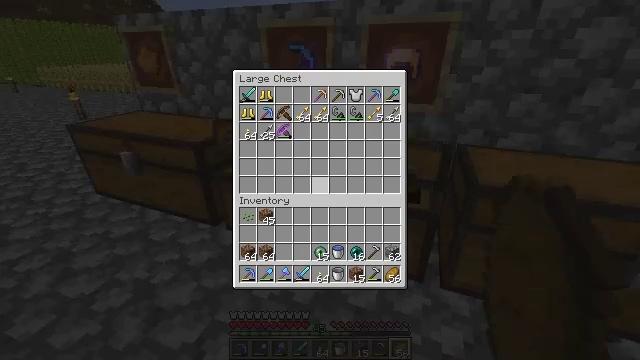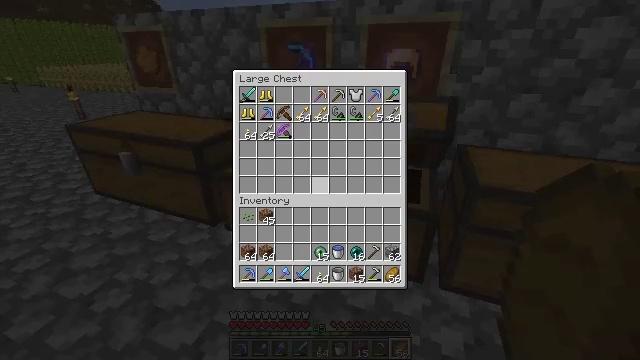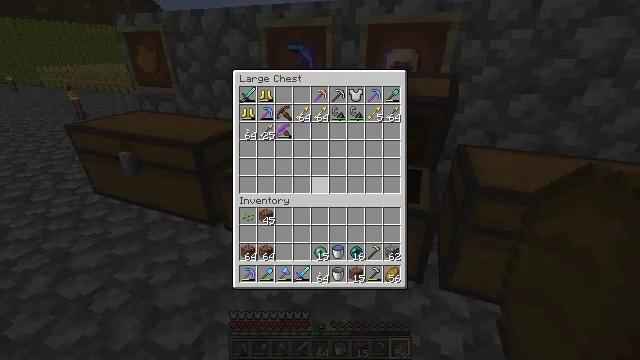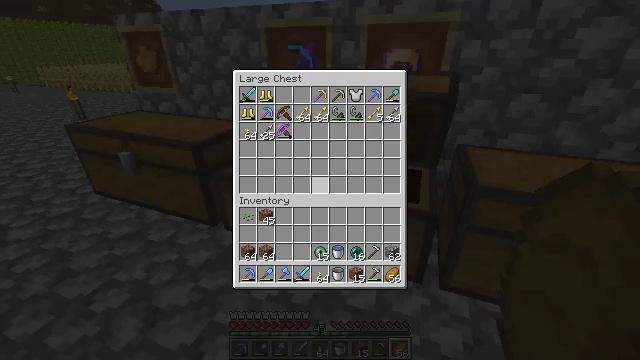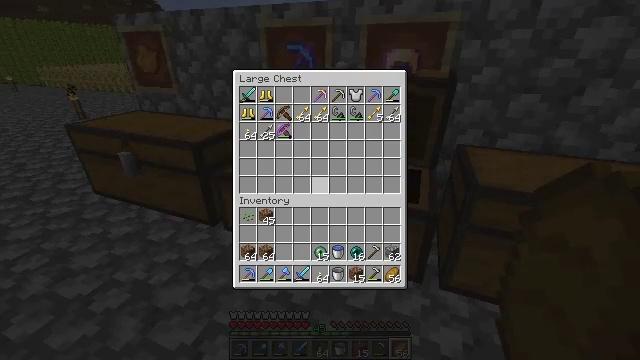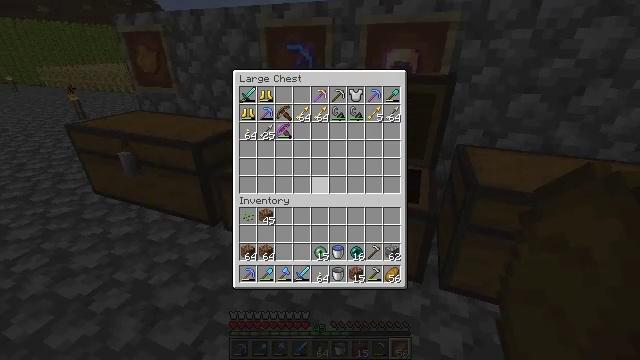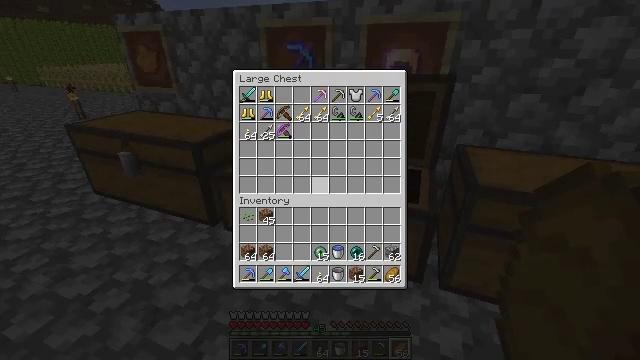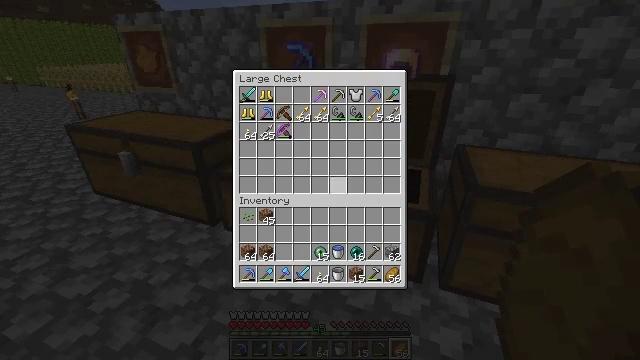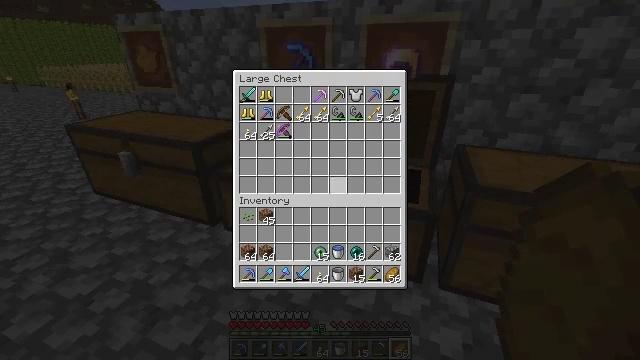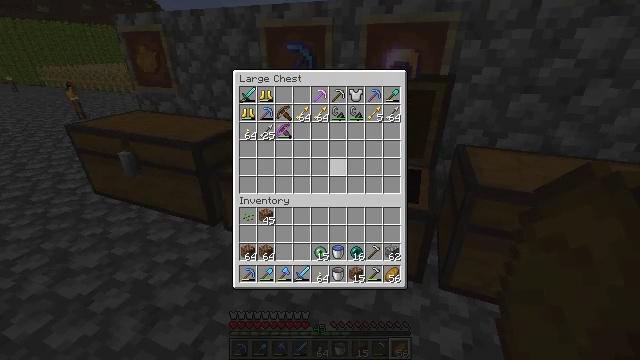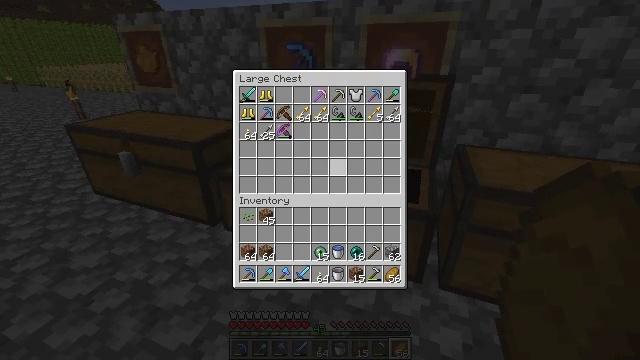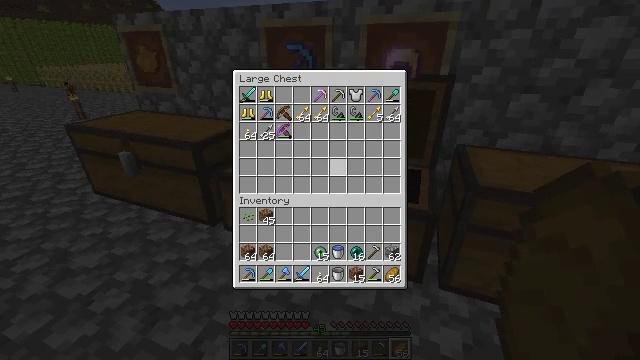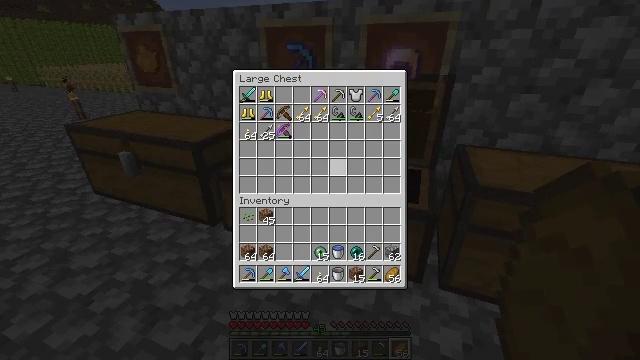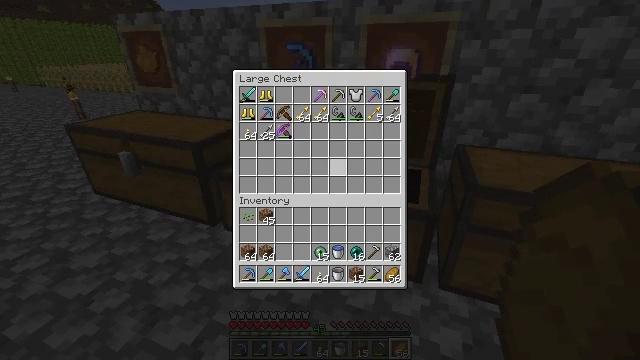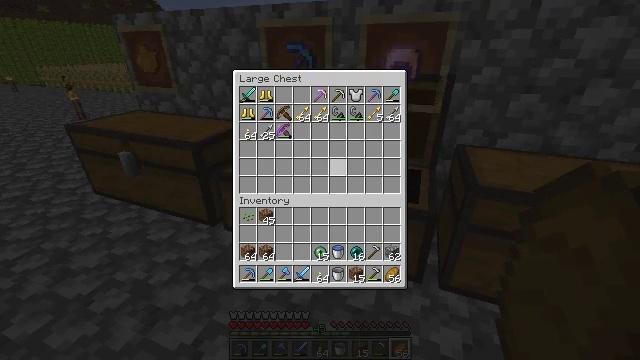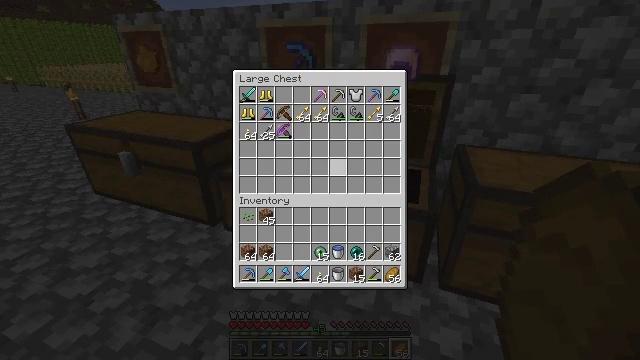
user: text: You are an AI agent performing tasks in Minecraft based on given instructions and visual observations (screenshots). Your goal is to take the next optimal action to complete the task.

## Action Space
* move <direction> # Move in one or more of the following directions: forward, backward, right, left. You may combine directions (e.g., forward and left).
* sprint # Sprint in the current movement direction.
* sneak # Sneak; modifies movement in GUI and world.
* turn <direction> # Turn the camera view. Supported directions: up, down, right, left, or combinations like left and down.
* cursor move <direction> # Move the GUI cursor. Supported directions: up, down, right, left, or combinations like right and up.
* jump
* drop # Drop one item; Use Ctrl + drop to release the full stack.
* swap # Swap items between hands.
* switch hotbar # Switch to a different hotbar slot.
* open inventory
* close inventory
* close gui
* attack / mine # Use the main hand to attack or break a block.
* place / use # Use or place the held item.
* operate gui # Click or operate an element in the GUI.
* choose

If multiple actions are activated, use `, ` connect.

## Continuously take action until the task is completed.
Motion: motion action
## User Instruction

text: Break the lime bed to pick it up.
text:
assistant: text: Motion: no_op
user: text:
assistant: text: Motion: no_op
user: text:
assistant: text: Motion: no_op
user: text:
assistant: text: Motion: no_op
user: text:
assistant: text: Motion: no_op
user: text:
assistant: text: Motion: no_op
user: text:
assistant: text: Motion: no_op
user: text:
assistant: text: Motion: no_op
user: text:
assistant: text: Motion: no_op
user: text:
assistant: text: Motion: no_op
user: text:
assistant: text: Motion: no_op
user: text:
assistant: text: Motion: no_op
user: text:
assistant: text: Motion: no_op
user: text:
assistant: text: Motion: no_op
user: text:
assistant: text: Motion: no_op
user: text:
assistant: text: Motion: no_op
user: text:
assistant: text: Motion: no_op
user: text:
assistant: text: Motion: cursor move left and up
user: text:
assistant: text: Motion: cursor move left and up
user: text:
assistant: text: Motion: cursor move left
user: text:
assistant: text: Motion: no_op
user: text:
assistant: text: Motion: no_op
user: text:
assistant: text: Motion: no_op
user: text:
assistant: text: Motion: no_op
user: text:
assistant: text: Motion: operate gui
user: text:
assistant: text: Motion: operate gui
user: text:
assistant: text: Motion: operate gui
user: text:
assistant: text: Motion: cursor move up
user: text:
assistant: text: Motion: cursor move up
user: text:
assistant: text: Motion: no_op